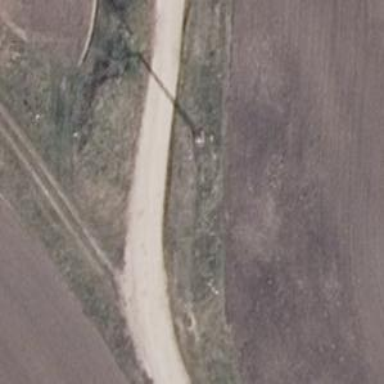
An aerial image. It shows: Minor power line.